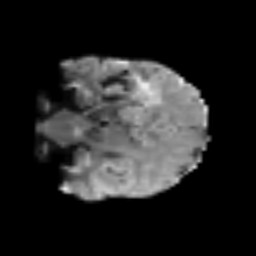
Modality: T2w
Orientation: coronal
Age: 69
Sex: female
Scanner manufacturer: siemens
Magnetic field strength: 3 T
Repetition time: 5.6 s
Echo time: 0.082 s